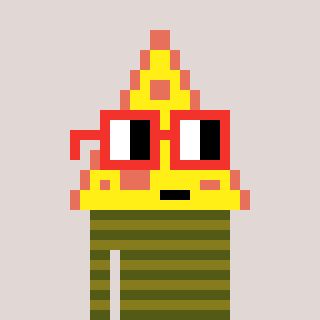
a pixel art character with square red glasses, a pizza-shaped head and a gunk-colored body on a warm background